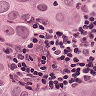
Metastatic tissue present: yes